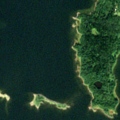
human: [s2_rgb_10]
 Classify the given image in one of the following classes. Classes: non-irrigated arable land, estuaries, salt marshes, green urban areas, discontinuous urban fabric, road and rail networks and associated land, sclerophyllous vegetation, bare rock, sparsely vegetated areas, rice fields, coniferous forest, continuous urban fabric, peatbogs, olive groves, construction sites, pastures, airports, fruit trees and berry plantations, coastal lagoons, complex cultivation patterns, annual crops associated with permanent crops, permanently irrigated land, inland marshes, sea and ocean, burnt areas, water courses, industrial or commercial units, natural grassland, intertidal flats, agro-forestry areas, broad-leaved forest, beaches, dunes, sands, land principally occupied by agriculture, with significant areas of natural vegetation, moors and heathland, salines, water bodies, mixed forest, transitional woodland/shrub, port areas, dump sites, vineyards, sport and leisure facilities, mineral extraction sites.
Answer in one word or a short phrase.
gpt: mixed forest, sea and ocean